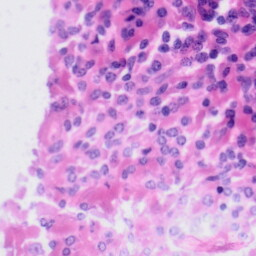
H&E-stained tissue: Tonsil